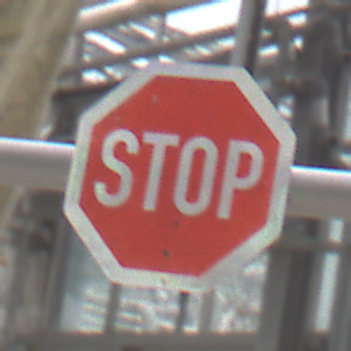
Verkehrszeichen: Stop
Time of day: Midday
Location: Roofed (Special)
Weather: Overcast
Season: NotSpecified
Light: Natural